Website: home-depot
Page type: customer-info-address
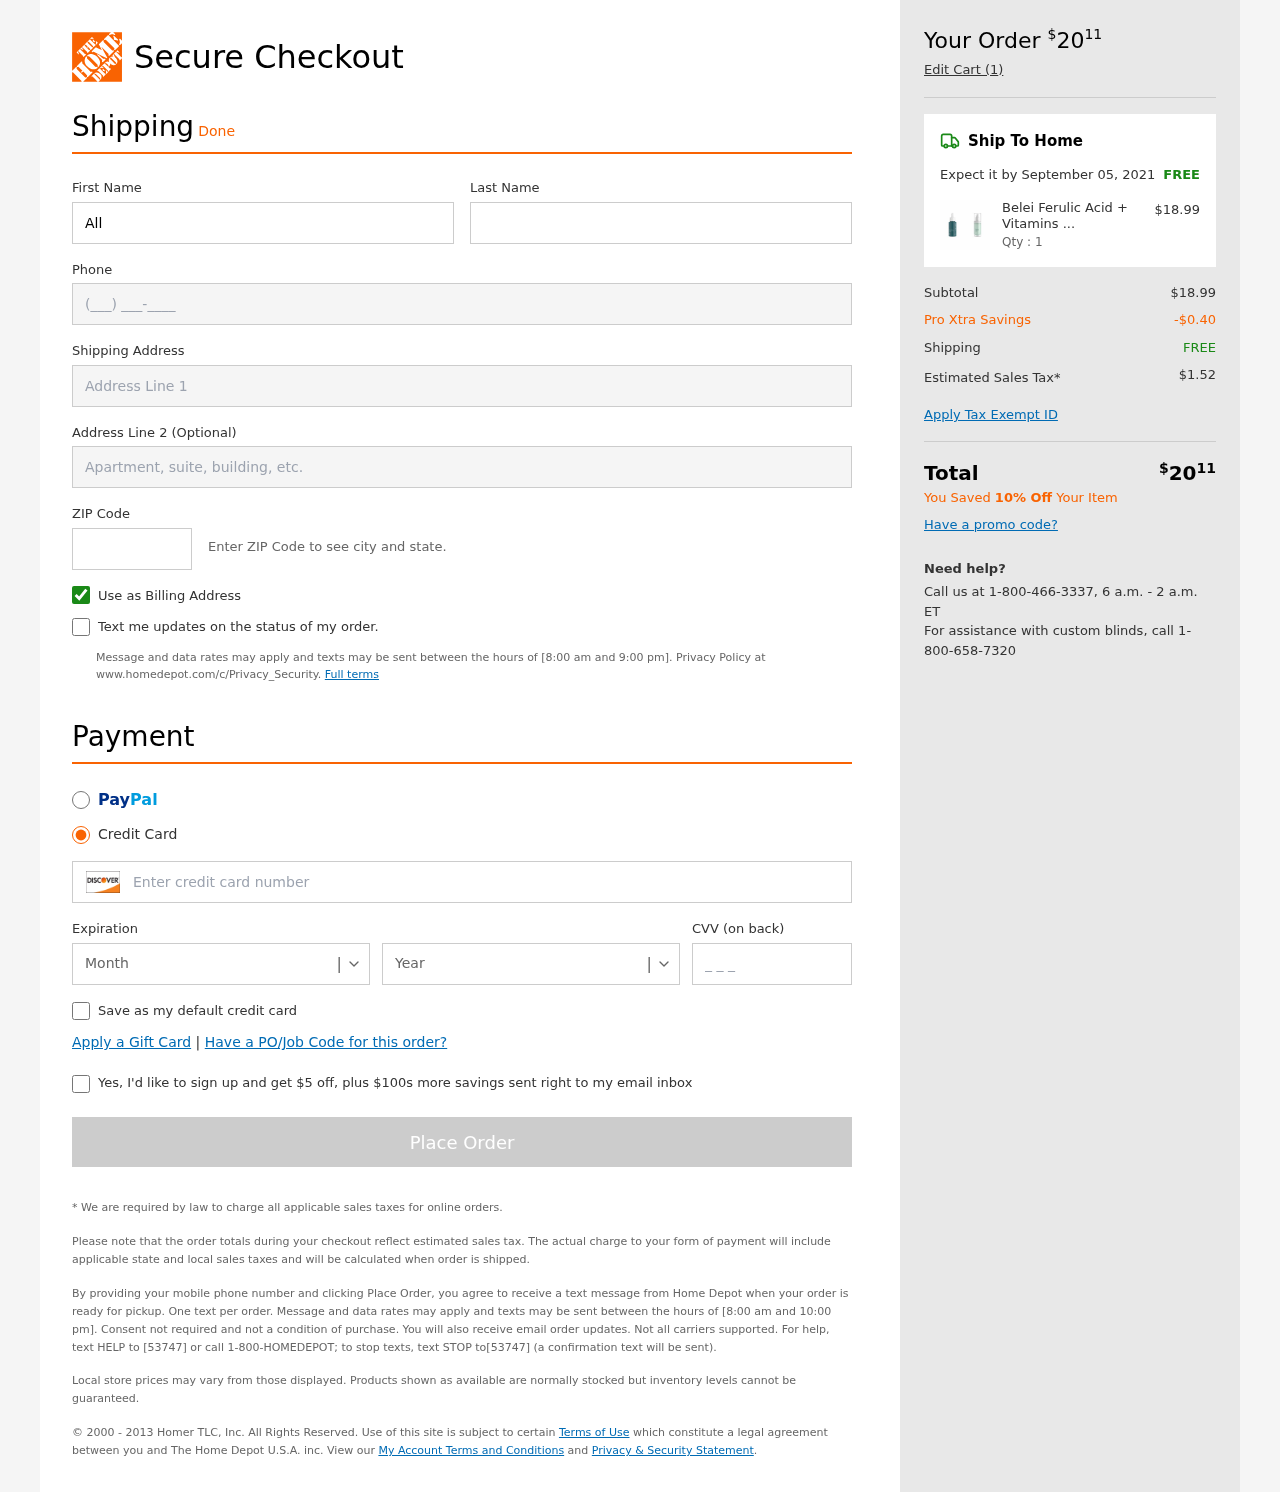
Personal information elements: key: PII_CARD_CVV
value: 267
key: PII_CARD_EXPIRY_MONTH
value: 12
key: PII_CARD_EXPIRY_YEAR
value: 29
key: PII_CARD_NUMBER
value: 6541 4818 7016 9807
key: PII_FIRSTNAME
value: Allison
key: PII_LASTNAME
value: Valdez
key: PII_PHONE
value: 9029262146
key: PII_POSTCODE
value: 80509
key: PII_STREET
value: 4693 Hinton Cape Apt. 291
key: PII_STREET2
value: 52204 Lisa Greens Apt. 996
Product elements: key: PRODUCT1_NAME
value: Belei Ferulic Acid + Vitamins C and E Serum, Fragrance Free, Paraben Free, 1 Fluid Ounce (30 mL) & H
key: PRODUCT1_PRICE
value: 18.99
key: PRODUCT1_QUANTITY
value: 1
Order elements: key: ORDER_TOTAL
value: $2011
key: ORDER_NUM_ITEMS
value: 1
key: ORDER_DELIVERY_DATE
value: September 05, 2021
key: ORDER_SHIPPING_COST
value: FREE
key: ORDER_SUBTOTAL
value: $18.99
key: ORDER_DISCOUNT
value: -$0.40
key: ORDER_SHIPPING_COST2
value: FREE
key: ORDER_TAX
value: $1.52
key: ORDER_TOTAL2
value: $2011
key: ORDER_SAVINGS_MESSAGE
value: You Saved 10% Off Your Item